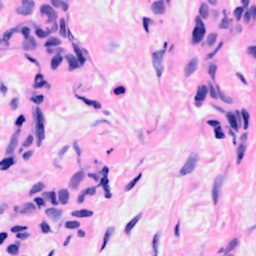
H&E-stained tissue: Breast